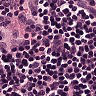
Metastatic tissue present: no